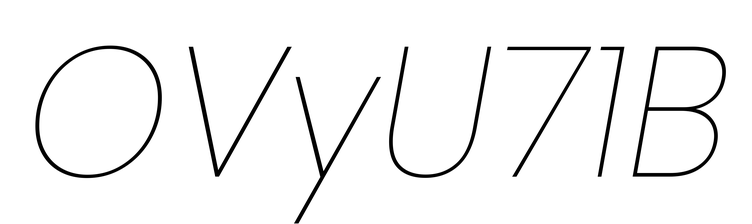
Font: Poppins-ThinItalic